Question: I'm working on a grapher that gets an expression like x^2 + t from the user and then will ask the user for range of x and t .
t in here is the timer variable.
so in x^2 + t the user for example will choose the -10 to 10 for x and 1 to 5 for t . now by clicking the draw button in GUI program the code will start plotting the expression from minimum t (1 in here) and after each second(or any time period) will increase the t value by one and draw the expression with new t (2 ,3 until it reaches the maximum range).
how can make the event handler to do this? I have found a way to draw multiple graphs but I can't make a delay so the minimum to maximum .
I know I should use timer but I don't know how to use in this part of the code
the <URL> for the whole code
this is the part of code in plotter class that should be changed :
'''
// Grapher
drawButton.addActionListener(new ActionListener() {
public void actionPerformed(ActionEvent arg0) {
try {
String testSpring = null;
String tVarString = null;
for (int i = 0; i < 5; i++) {
testSpring = inputExpression;
tVarString = String.valueOf(i);
testSpring = testSpring.replaceAll("t", tVarString);
Equation equation = new Equation(testSpring);
graph.addEquation(equation);
}
}
catch (EquationSyntaxException e) {
e.printStackTrace();
}
}
});
'''
This is the picture of the program :

my priority is to make the program run just by clicking draw button
but It would be better if this timer could be influence JSlider
so the min and max of t would be min and max of Jslider and by clicking draw it would start drawing by every time slider knob would point at a value for t
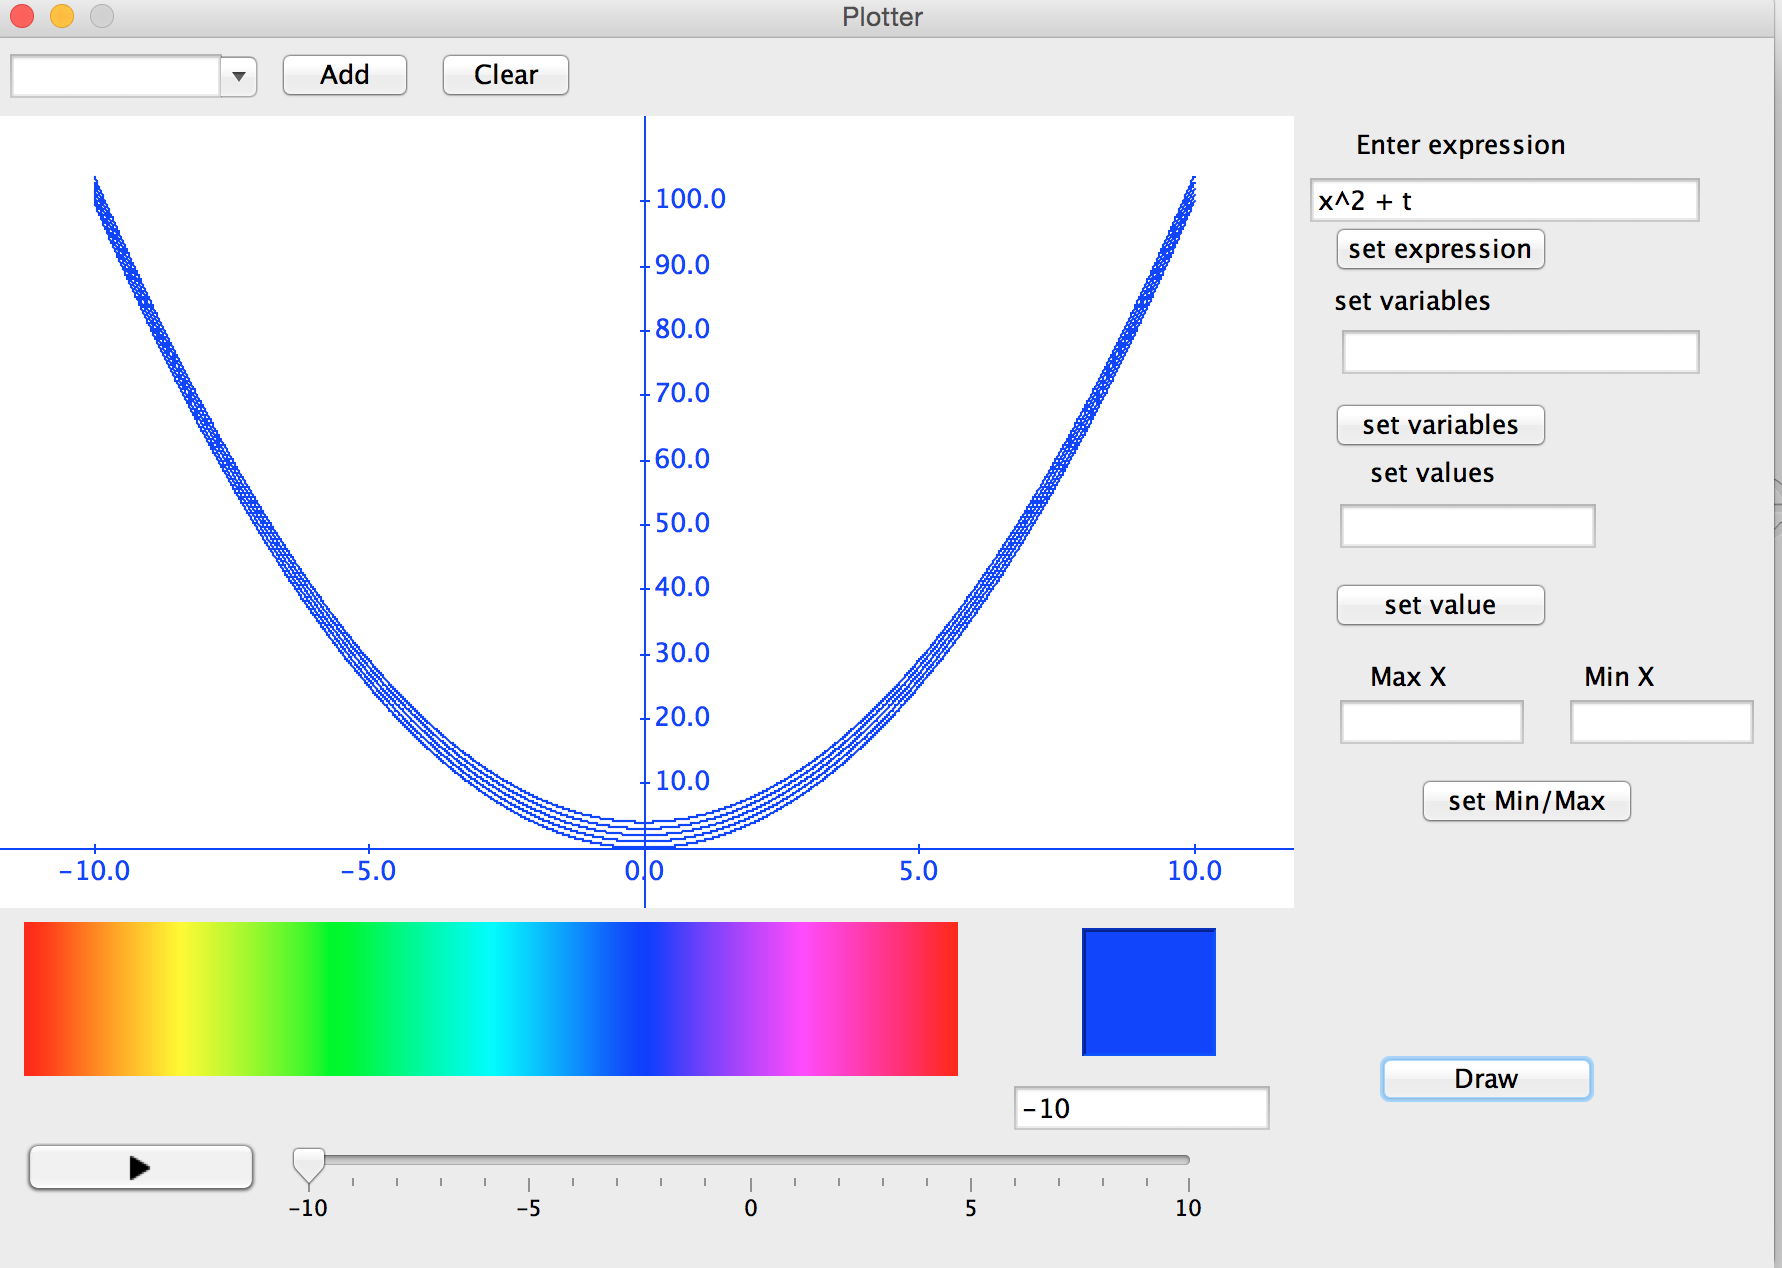
Answer: Take a look at <URL>
This will allow you to setup a callback at a regular interval, which is executed from within the context of the EDT, making it safe to update the UI from within
'''
public void actionPerformed(ActionEvent arg0) {
Timer timer = new Timer(1000, new ActionListener() {
private int iteration;
@Override
public void adtionPerformed(ActionEvent evt) {
try {
String testSpring = null;
String tVarString = null;
testSpring = inputExpression;
tVarString = String.valueOf(iteration);
testSpring = testSpring.replaceAll("t", tVarString);
Equation equation = new Equation(testSpring);
graph.addEquation(equation);
} catch (EquationSyntaxException e) {
e.printStackTrace();
} finally {
iteration++
if (iteration > 4) {
((Timer)evt.getSource()).stop();
}
}
}
});
timer.start();
}
});
'''